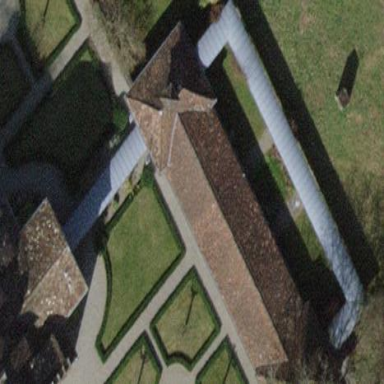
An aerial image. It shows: View of roof of building.